Question: FYI, this question is already answered but I have some new requirements which is very complex to implement so, I am posting it as a new question instead of editing the old question: (<URL>
I have two tables "Controls" and "ControlChilds" (in the ControlChilds table we have added a new column called ControlChildComments which we need to show in PIVOT output)
Parent Table Structure:
'''
Create table Controls(
ProjectID Varchar(20) NOT NULL,
ControlID INT NOT NULL,
ControlCode Varchar(2) NOT NULL,
ControlPoint Decimal NULL,
ControlScore Decimal NULL,
ControlValue Varchar(50)
)
'''
Sample Data
'''
ProjectID | ControlID | ControlCode | ControlPoint | ControlScore | ControlValue
P001 1 A 30.44 65 Invalid
P001 2 C 45.30 85 Valid
'''
Child Table Structure:
'''
Create table ControlChilds(
ControlID INT NOT NULL,
ControlChildID INT NOT NULL,
ControlChildValue Varchar(200) NULL,
ControlChildComments Varchar(200) NULL
)
'''
Sample Data
'''
ControlID | ControlChildID | ControlChildValue | ControlChildComments
1 100 Yes Something
1 101 No NULL
1 102 NA Others
1 103 Others NULL
2 104 Yes New one
2 105 SomeValue NULL
'''
Based on my previous question (<URL>

But now my requirement is changed and I need ControlChildComments after each Child values. For example, A_Child1, A_Child1Comments, A_Child2, A_Child2Comments etc...
Another tricky thing is I need to show the comments only when they are not null otherwise I shouldn't show the column. For example, in this case, it should be like this:
A_Child1, A_Child1Comments, A_Child2, A_Child3, A_Child3Comments, A_Child4, C_Child1, C_Child1Comments, C_Child2
Is this possible? I tried lot of things but the results are not accurate.
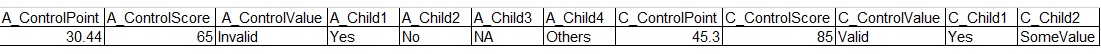
Answer: Since you now have multiple columns in your 'ControlChilds' table that you need to PIVOT, you will need to use the similar method of unpivoting them first that you applied with the 'Controls' table.
You will need to unpivot both the 'ChildControlValue' and 'ChildControlComments' using code similar to:
'''
select
projectId,
col = ControlCode+'_'+subCol+cast(seq as varchar(10)),
value
from
(
select c.ProjectId,
c.ControlCode,
cc.ControlChildValue,
cc.ControlChildComments,
row_number() over(partition by c.ProjectId, c.ControlCode
order by cc.ControlChildId) seq
from controls c
inner join controlchilds cc
on c.controlid = cc.controlid
) d
cross apply
(
select 'ChildValue', ControlChildValue union all
select 'ChildComments', ControlChildComments
) c (subCol, value);
'''
See <URL>. This gets your data in the format:
'''
| PROJECTID | COL | VALUE |
|-----------|------------------|-----------|
| P001 | A_ChildValue1 | Yes |
| P001 | A_ChildComments1 | Something |
| P001 | A_ChildValue2 | No |
| P001 | A_ChildComments2 | (null) |
| P001 | A_ChildValue3 | NA |
'''
You then use this code in your existing query:
'''
select ProjectId,
A_ControlPoint, A_ControlScore, A_ControlValue,
A_ChildValue1, A_ChildComments1, A_ChildValue2,
A_ChildComments2, A_ChildValue3, A_ChildComments3,
A_ChildValue4, A_ChildComments4,
C_ControlPoint, C_ControlScore, C_ControlValue,
C_Child1, C_Child2
from
(
select
ProjectId,
col = ControlCode +'_'+col,
val
from
(
select
c.ProjectId,
c.ControlCode,
c.ControlPoint,
c.ControlScore,
c.ControlValue
from controls c
) d
cross apply
(
select 'ControlPoint', cast(controlpoint as varchar(10)) union all
select 'ControlScore', cast(ControlScore as varchar(10)) union all
select 'ControlValue', ControlValue
) c (col, val)
union all
select
projectId,
col = ControlCode+'_'+subCol+cast(seq as varchar(10)),
value
from
(
select c.ProjectId,
c.ControlCode,
cc.ControlChildValue,
cc.ControlChildComments,
row_number() over(partition by c.ProjectId, c.ControlCode
order by cc.ControlChildId) seq
from controls c
inner join controlchilds cc
on c.controlid = cc.controlid
) d
cross apply
(
select 'ChildValue', ControlChildValue union all
select 'ChildComments', ControlChildComments
) c (subCol, value)
) src
pivot
(
max(val)
for col in (A_ControlPoint, A_ControlScore, A_ControlValue,
A_ChildValue1, A_ChildComments1, A_ChildValue2,
A_ChildComments2, A_ChildValue3, A_ChildComments3,
A_ChildValue4, A_ChildComments4,
C_ControlPoint, C_ControlScore, C_ControlValue,
C_Child1, C_Child2)
) piv;
'''
See <URL>. Finally, you'll implement this in your dynamic SQL script:
'''
DECLARE @cols AS NVARCHAR(MAX),
@query AS NVARCHAR(MAX)
select @cols = STUFF((SELECT ',' + QUOTENAME(col)
from
(
select ControlCode,
col = ControlCode +'_'+col,
seq,
so
from controls
cross apply
(
select 'ControlPoint', 0, 0 union all
select 'ControlScore', 0, 1 union all
select 'ControlValue', 0, 2
) c (col, seq, so)
union all
select ControlCode,
col = ControlCode+'_'+subcol+cast(rn as varchar(10)),
rn,
so
from
(
select ControlCode,
row_number() over(partition by c.ProjectId, c.ControlCode
order by cc.ControlChildId) seq
from controls c
inner join controlchilds cc
on c.controlid = cc.controlid
) d
cross apply
(
select 'ChildValue', seq, 3 union all
select 'ChildComments', seq, 4
) c (subcol, rn, so)
) src
group by ControlCode, seq, col, so
order by ControlCode, seq, so
FOR XML PATH(''), TYPE
).value('.', 'NVARCHAR(MAX)')
,1,1,'')
set @query = 'SELECT ProjectId, ' + @cols + '
from
(
select ProjectId,
col = ControlCode +''_''+col,
val
from
(
select
c.ProjectId,
c.ControlCode,
c.ControlPoint,
c.ControlScore,
c.ControlValue
from controls c
) d
cross apply
(
select ''ControlPoint'', cast(controlpoint as varchar(10)) union all
select ''ControlScore'', cast(ControlScore as varchar(10)) union all
select ''ControlValue'', ControlValue
) c (col, val)
union all
select
projectId,
col = ControlCode+''_''+subCol+cast(seq as varchar(10)),
value
from
(
select c.ProjectId,
c.ControlCode,
cc.ControlChildValue,
cc.ControlChildComments,
row_number() over(partition by c.ProjectId, c.ControlCode
order by cc.ControlChildId) seq
from controls c
inner join controlchilds cc
on c.controlid = cc.controlid
) d
cross apply
(
select ''ChildValue'', ControlChildValue union all
select ''ChildComments'', ControlChildComments
) c (subCol, value)
) x
pivot
(
max(val)
for col in (' + @cols + ')
) p '
exec sp_executesql @query;
'''
See <URL>. Both of these gives a result:
'''
| PROJECTID | A_CONTROLPOINT | A_CONTROLSCORE | A_CONTROLVALUE | A_CHILDVALUE1 | A_CHILDCOMMENTS1 | A_CHILDVALUE2 | A_CHILDCOMMENTS2 | A_CHILDVALUE3 | A_CHILDCOMMENTS3 | A_CHILDVALUE4 | A_CHILDCOMMENTS4 | C_CONTROLPOINT | C_CONTROLSCORE | C_CONTROLVALUE | C_CHILDVALUE1 | C_CHILDCOMMENTS1 | C_CHILDVALUE2 | C_CHILDCOMMENTS2 |
|-----------|----------------|----------------|----------------|---------------|------------------|---------------|------------------|---------------|------------------|---------------|------------------|----------------|----------------|----------------|---------------|------------------|---------------|------------------|
| P001 | 30.44 | 65.00 | Invalid | Yes | Something | No | (null) | NA | Others | Others | (null) | 45.30 | 85.00 | Valid | Yes | New one | SomeValue | (null) |
'''